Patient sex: M
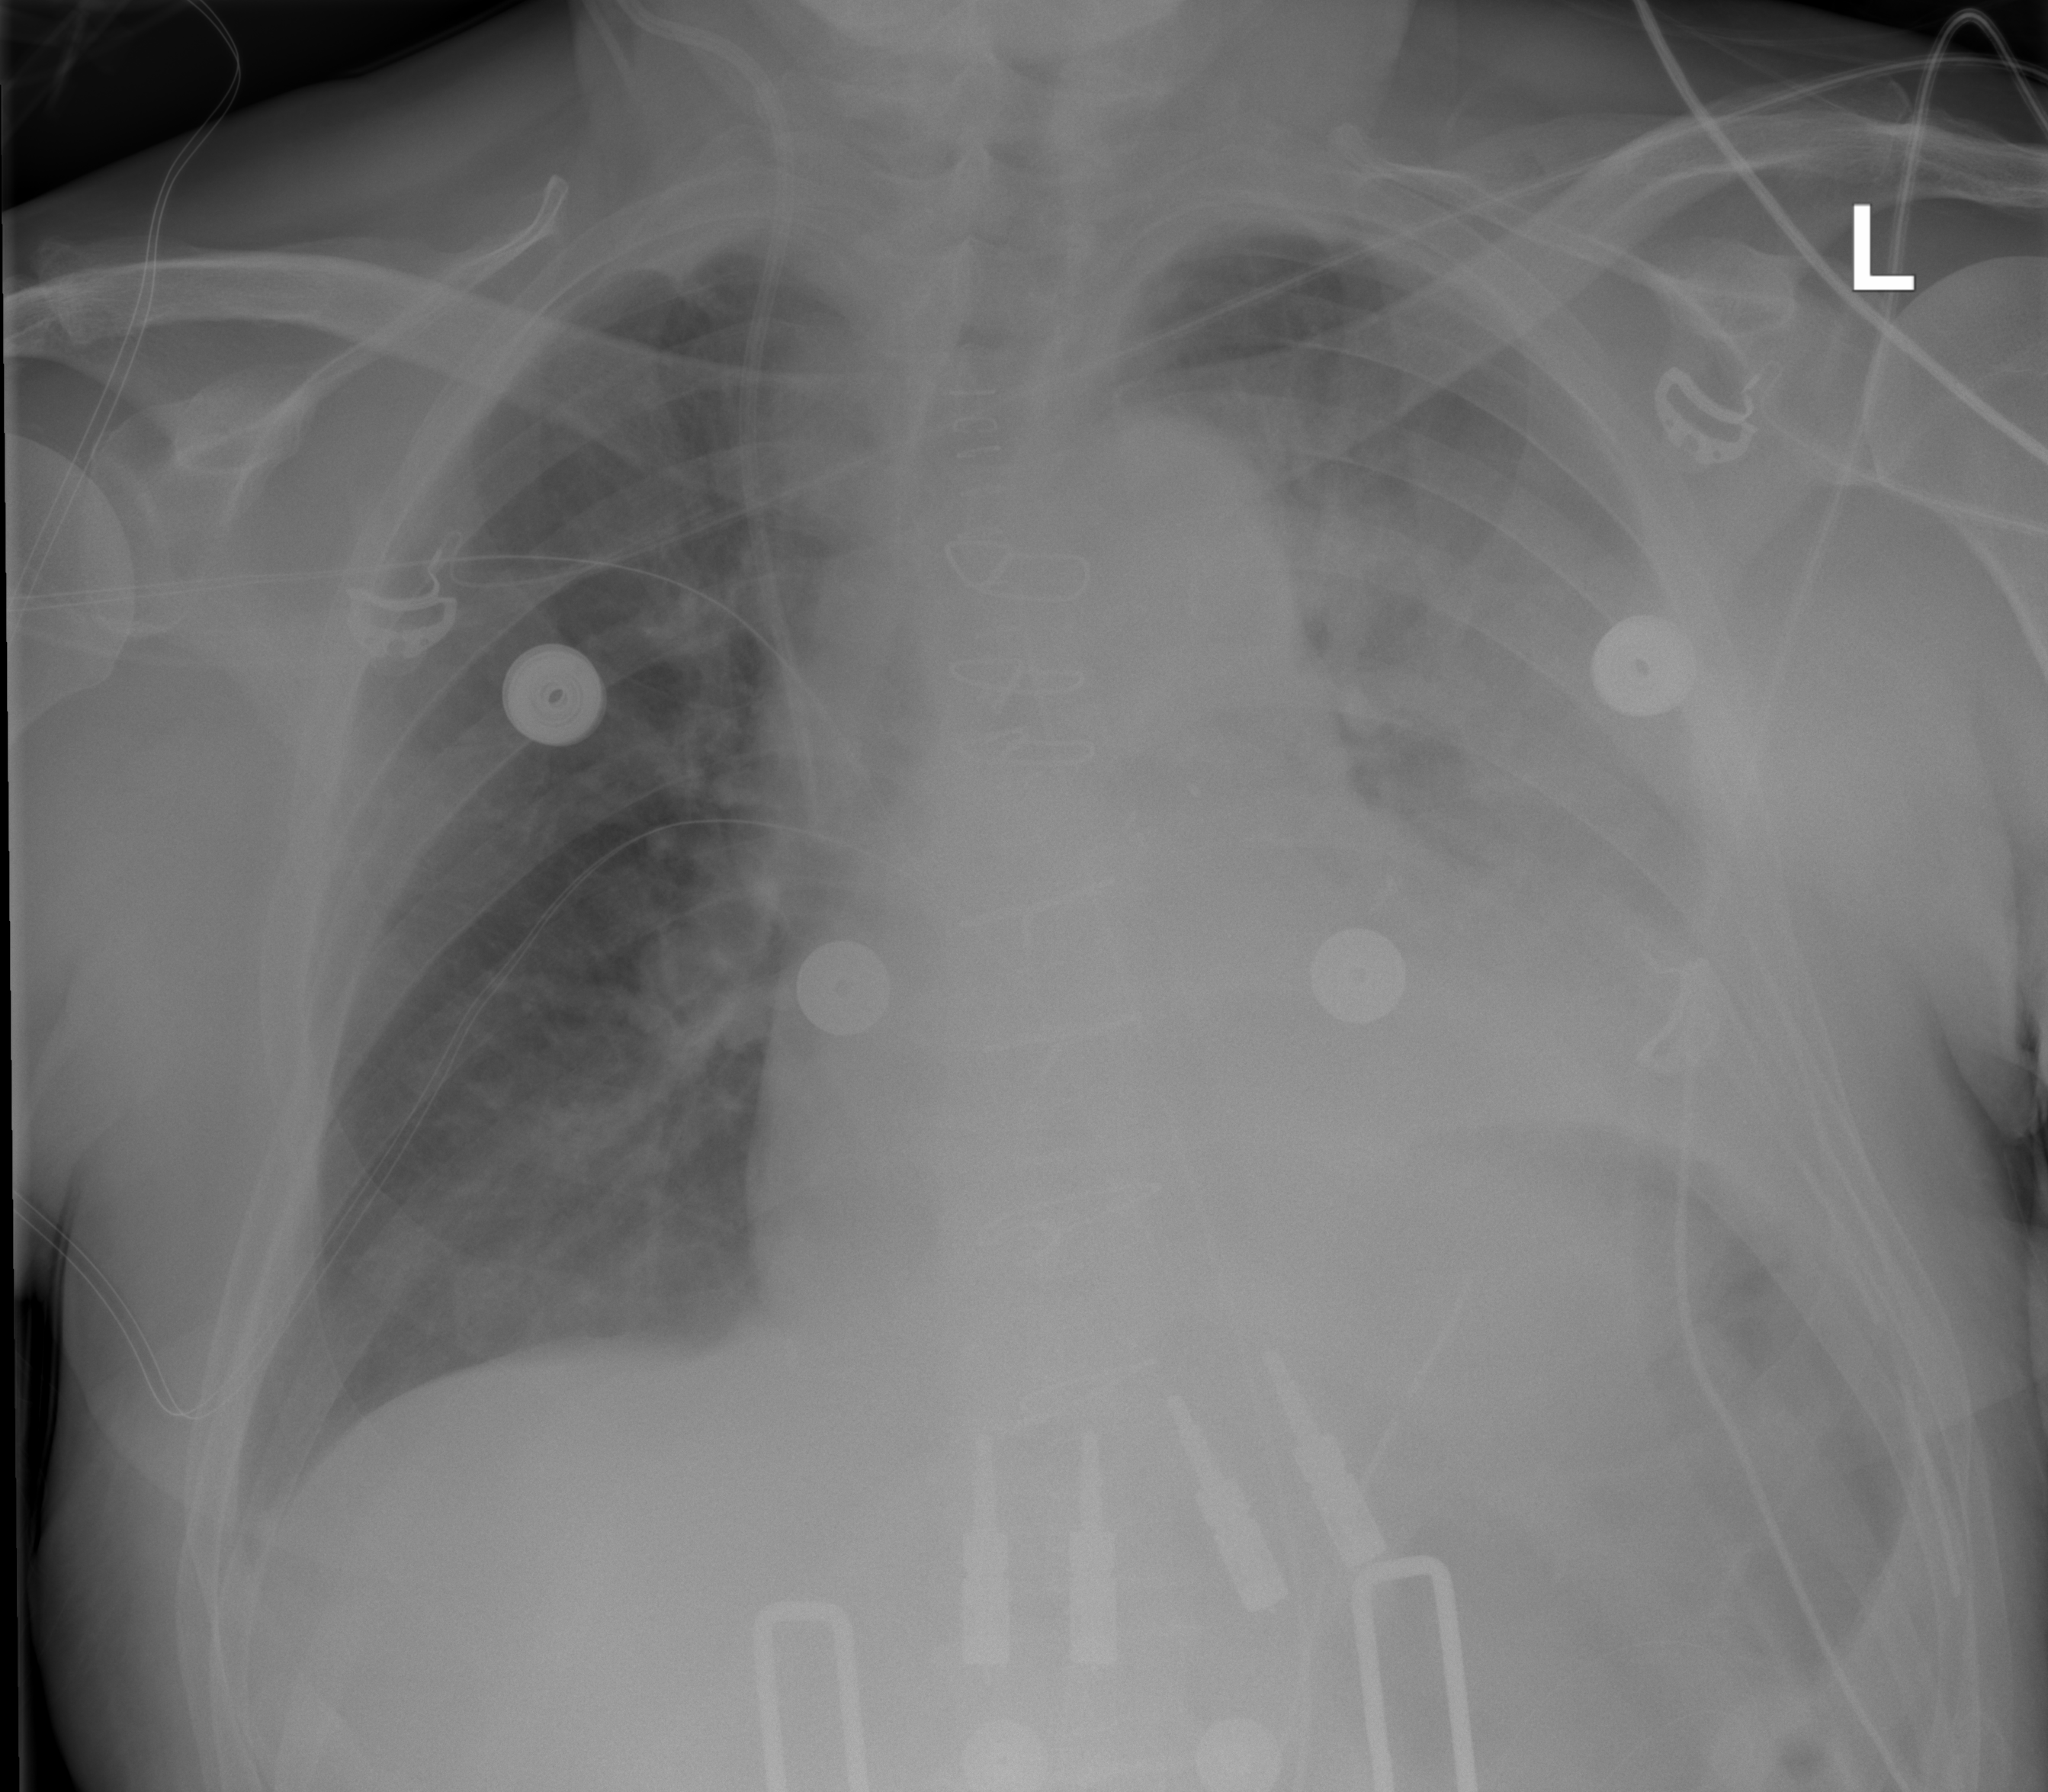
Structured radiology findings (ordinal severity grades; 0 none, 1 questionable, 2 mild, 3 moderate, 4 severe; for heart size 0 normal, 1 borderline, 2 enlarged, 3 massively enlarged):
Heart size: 0
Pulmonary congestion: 0
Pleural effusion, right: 0
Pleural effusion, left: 3
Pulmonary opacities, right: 0
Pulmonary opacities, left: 1
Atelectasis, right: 0
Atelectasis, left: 3